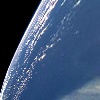
Label: water